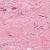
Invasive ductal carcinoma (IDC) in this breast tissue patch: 0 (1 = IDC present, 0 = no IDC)